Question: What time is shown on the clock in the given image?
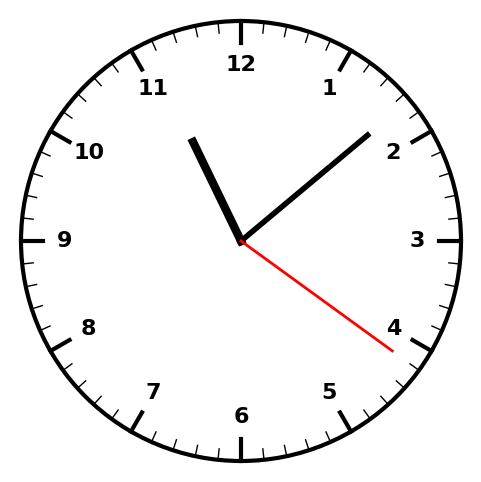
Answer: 11:08:21